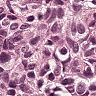
Metastatic tissue present: yes